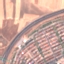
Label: Highway